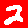
Digit: 2